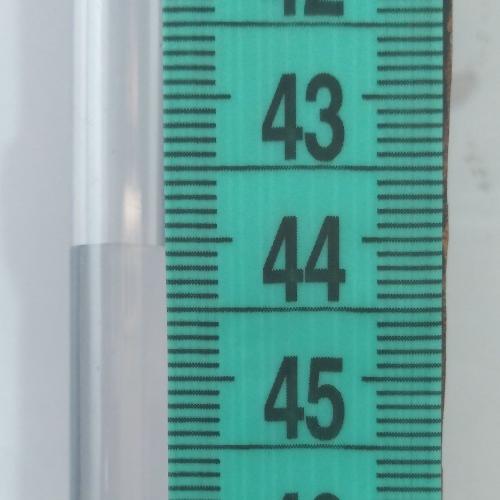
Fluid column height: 44.1 cm